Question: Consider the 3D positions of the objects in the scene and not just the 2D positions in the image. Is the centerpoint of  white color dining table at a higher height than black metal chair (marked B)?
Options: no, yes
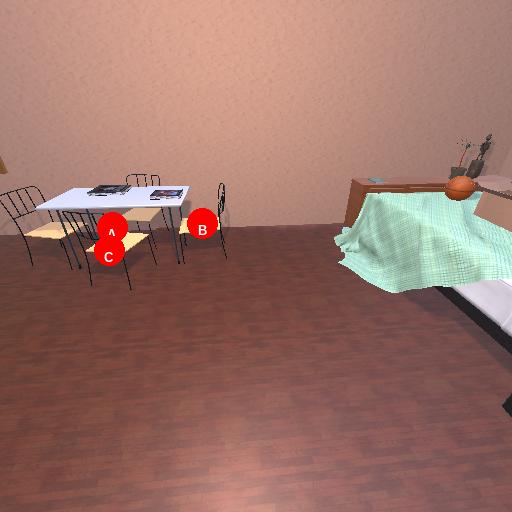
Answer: no